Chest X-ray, PA view. Patient: 64 years old, sex M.
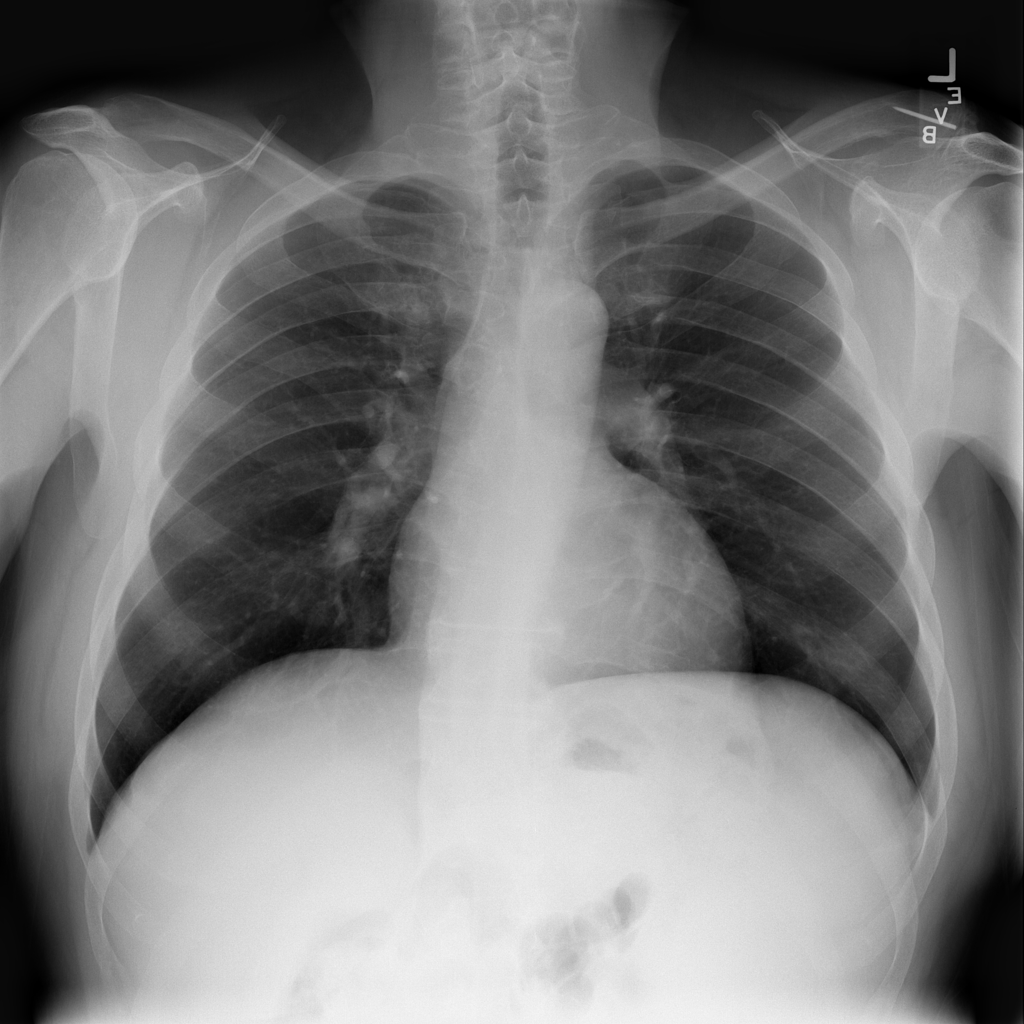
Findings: No Finding